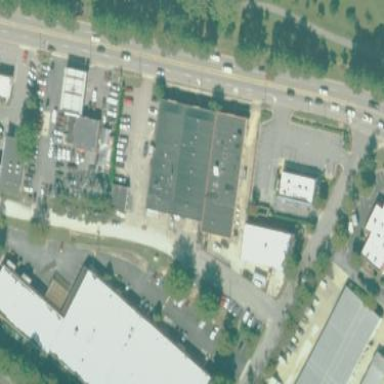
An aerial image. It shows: Commercial building.